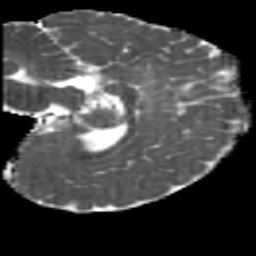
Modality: MD
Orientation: sagittal
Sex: male
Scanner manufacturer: siemens
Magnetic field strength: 3 T
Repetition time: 5 s
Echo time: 0.07 s